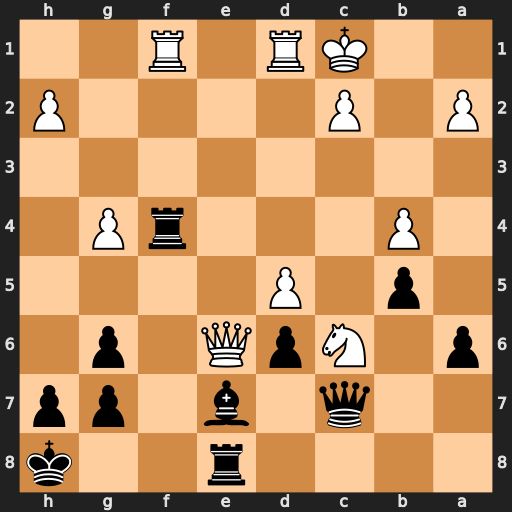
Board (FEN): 4r2k/2q1b1pp/p1NpQ1p1/1p1P4/1P3rP1/8/P1P4P/2KR1R2
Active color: b
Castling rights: -
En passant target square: -
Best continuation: Bg5 Qxe8+ Rf8+ Qe3 Bxe3+